Interaction volume radius: 5 \u00c5
Interaction volume height: 25 \u00c5
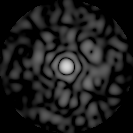
Disorder parameter: 0.806